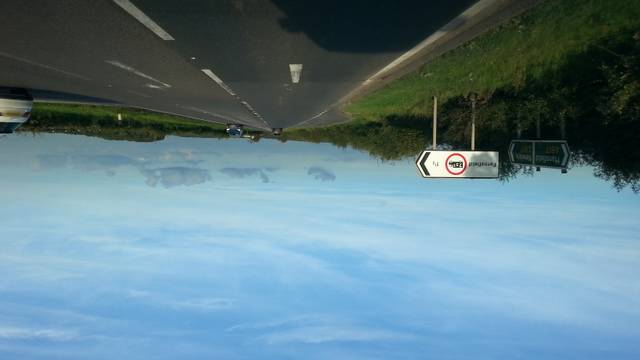
Region: United Kingdom
Coordinates: 53.121, -1.053